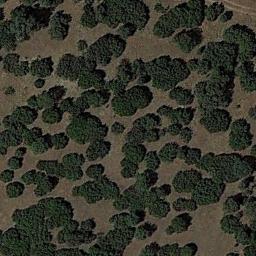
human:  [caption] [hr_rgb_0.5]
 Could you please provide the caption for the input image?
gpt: The chaparral is consist of dense green bushes .

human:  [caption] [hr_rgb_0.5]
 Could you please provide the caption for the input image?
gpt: Chaparral is densely distributed on the sand .

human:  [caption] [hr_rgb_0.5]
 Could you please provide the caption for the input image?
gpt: There are about a hundred trees in this desert .

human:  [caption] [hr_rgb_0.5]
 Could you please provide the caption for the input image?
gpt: Some connected chaparrals of different sizes grow on the wasteland .

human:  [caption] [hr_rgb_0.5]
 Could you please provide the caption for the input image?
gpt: The chaparral is uneven but dense .